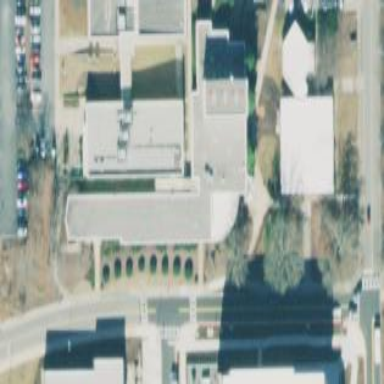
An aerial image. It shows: View of university building.